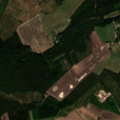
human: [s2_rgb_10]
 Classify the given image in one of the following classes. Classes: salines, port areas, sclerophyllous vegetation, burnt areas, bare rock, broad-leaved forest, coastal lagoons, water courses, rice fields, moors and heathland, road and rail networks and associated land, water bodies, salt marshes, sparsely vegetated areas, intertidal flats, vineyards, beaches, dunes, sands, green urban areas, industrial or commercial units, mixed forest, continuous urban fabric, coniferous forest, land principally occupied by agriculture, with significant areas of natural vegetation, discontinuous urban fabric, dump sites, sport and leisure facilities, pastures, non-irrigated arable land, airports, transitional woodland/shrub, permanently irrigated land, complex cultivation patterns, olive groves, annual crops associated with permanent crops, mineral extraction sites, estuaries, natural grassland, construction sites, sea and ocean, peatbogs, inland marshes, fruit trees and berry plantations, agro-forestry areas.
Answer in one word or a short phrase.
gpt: non-irrigated arable land, coniferous forest, transitional woodland/shrub